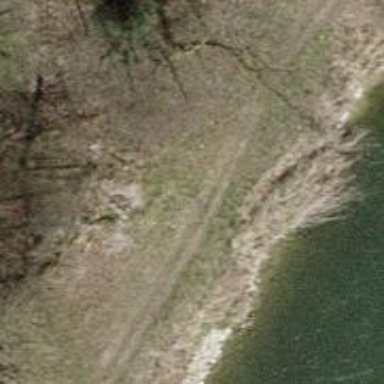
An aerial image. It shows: Ground path.